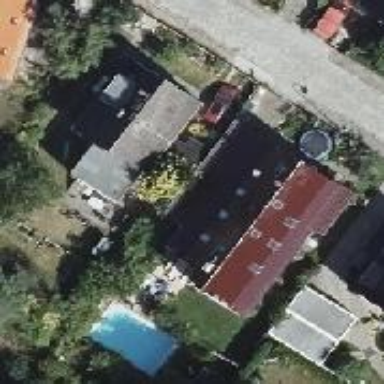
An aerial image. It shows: Detached building.